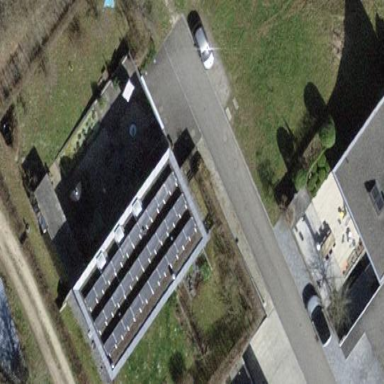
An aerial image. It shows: Flat-roofed building.